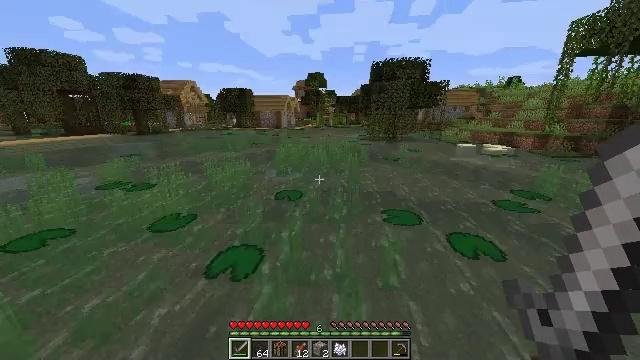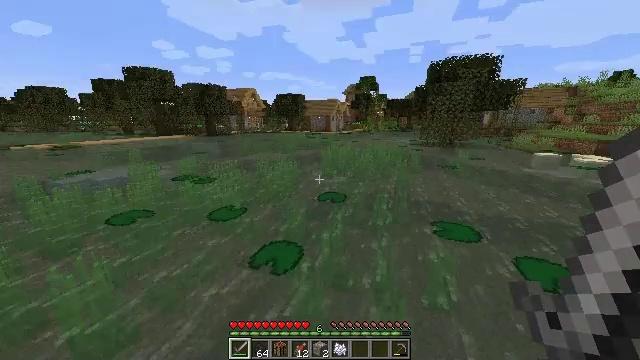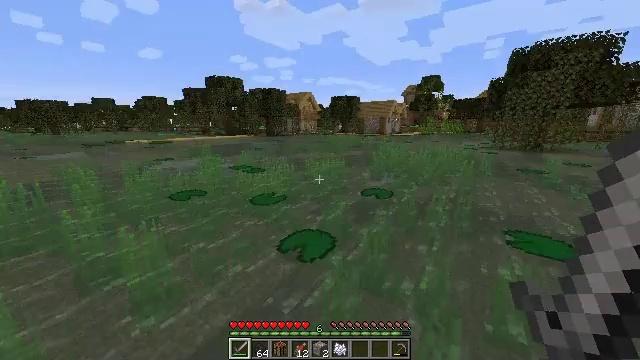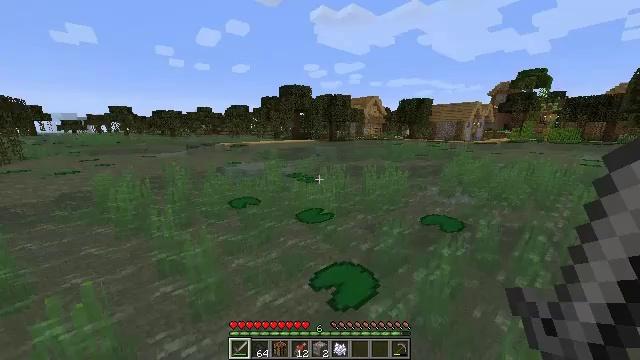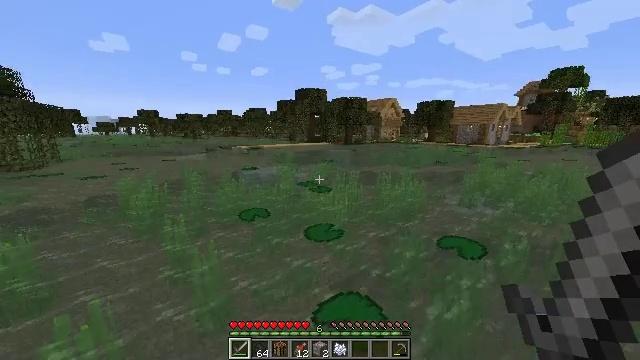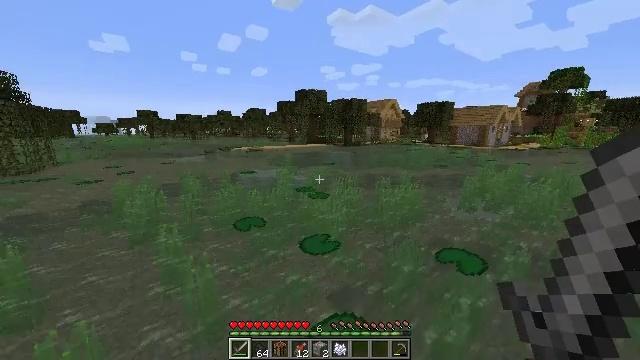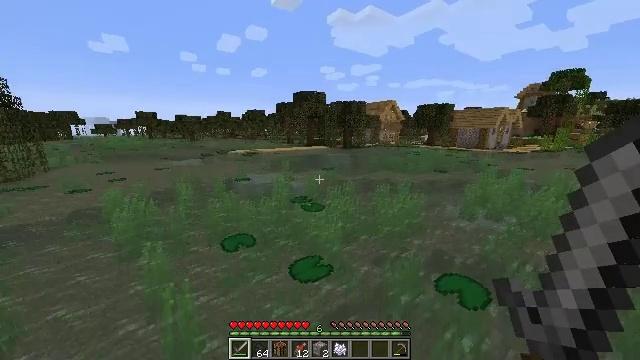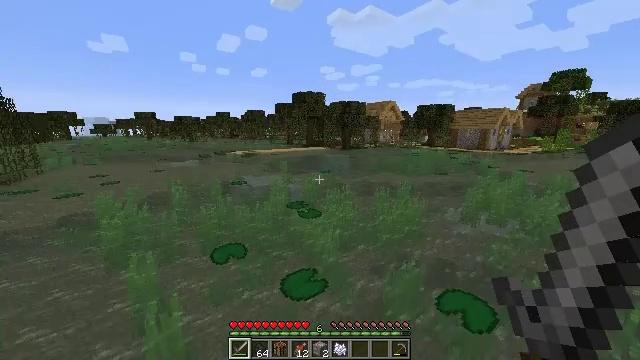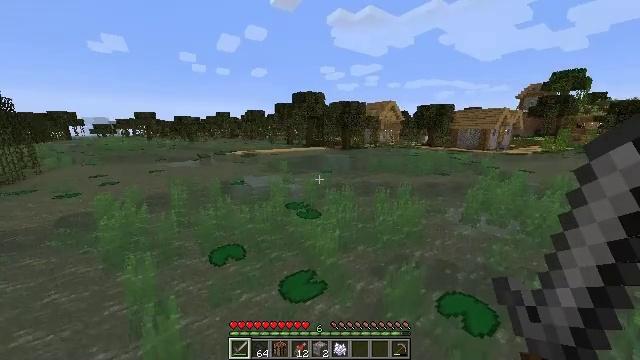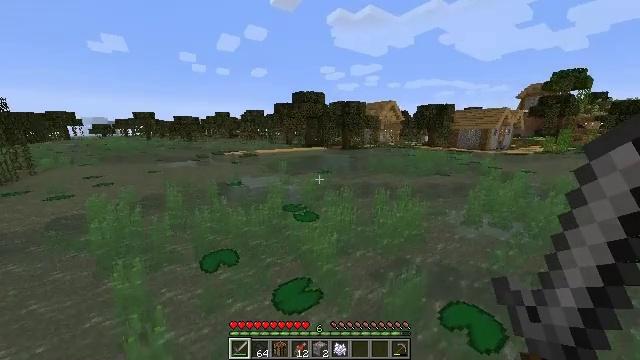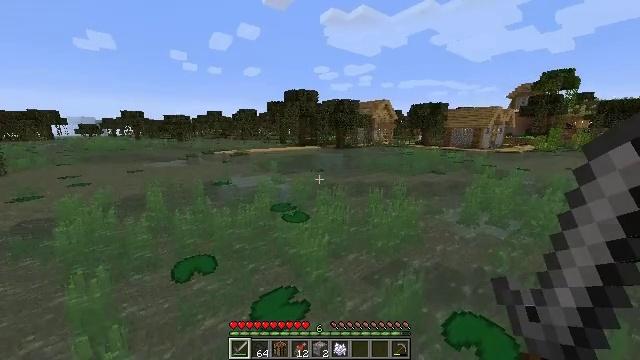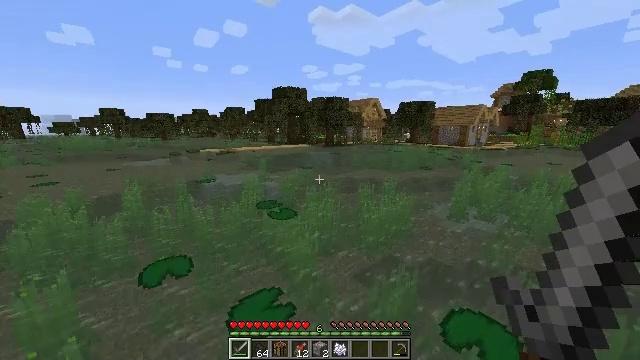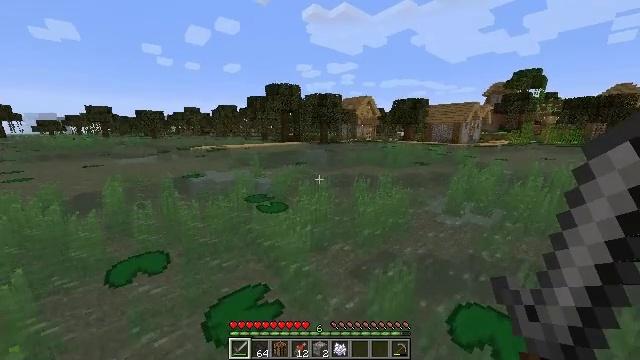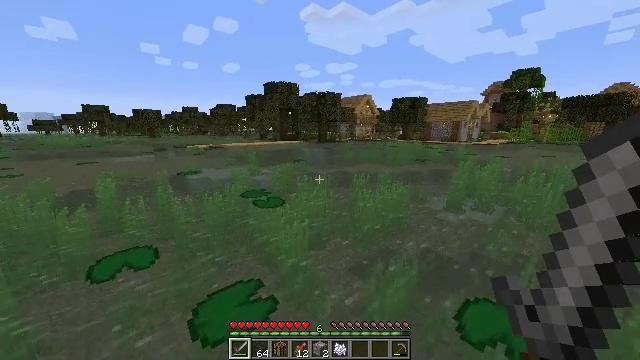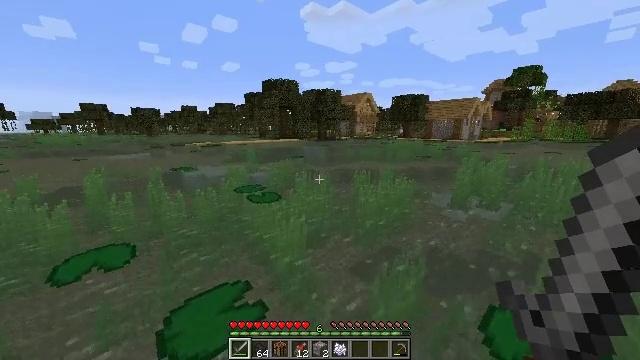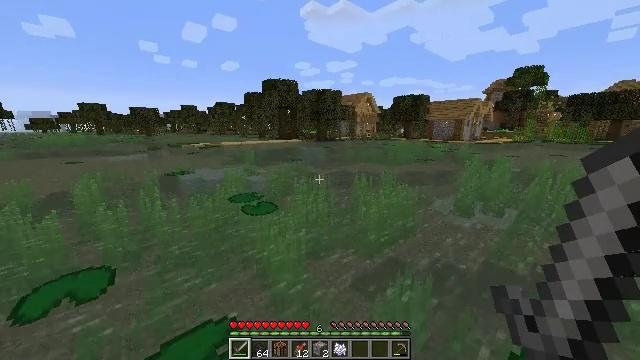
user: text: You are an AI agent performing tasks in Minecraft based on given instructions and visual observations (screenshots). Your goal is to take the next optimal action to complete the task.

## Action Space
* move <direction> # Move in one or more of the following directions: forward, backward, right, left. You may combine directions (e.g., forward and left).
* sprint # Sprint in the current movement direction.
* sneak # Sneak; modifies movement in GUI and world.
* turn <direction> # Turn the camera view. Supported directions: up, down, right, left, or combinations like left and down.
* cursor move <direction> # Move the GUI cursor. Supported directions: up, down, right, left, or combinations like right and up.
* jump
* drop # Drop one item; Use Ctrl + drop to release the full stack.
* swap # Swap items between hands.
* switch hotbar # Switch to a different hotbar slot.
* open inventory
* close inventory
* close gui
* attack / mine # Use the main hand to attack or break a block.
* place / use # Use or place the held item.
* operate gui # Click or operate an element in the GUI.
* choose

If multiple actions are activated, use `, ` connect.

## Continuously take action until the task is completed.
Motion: motion action
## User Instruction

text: Break the yellow bed.
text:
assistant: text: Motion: move forward, turn left and up, jump
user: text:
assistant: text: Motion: move forward, turn left and up, jump
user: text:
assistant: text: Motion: move forward, turn left and up, jump
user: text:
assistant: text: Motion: move forward, turn left, jump
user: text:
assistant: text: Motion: move forward, jump
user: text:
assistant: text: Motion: move forward, jump
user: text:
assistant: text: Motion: move forward, jump
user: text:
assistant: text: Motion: move forward, jump
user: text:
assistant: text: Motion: move forward, jump
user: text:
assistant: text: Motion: move forward, turn right, jump
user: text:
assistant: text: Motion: move forward, turn right, jump
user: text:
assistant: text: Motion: move forward, turn right, jump
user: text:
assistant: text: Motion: move forward, jump
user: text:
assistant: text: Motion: move forward, jump
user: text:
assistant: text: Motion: move forward, jump
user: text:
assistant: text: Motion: move forward, jump
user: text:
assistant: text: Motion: move forward, jump
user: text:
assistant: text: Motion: move forward, jump
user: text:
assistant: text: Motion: move forward, jump
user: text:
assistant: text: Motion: move forward, jump
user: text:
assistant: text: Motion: move forward, jump
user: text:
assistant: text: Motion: move forward, jump
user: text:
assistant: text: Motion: move forward, turn right, jump
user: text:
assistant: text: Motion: move forward, turn right, jump
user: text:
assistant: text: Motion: move forward, turn right, jump
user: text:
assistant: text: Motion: move forward, turn right, jump
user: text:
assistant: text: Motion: move forward, turn right, jump
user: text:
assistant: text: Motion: move forward, jump
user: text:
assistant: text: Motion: move forward, jump
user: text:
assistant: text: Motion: move forward, jump